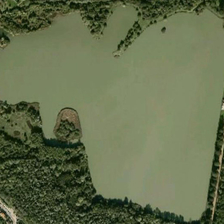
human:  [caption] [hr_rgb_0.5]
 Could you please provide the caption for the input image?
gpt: many green trees are around an irregular green pond .

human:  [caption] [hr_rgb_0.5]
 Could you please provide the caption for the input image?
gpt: many green trees are around an irregular green pond .

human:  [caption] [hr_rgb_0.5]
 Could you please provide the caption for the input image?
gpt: many green trees are around an irregular green pond .

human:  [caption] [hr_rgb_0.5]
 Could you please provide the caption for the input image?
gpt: many green trees are around an irregular green pond .

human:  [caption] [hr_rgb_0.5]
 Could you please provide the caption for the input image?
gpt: many green trees are around an irregular green pond .